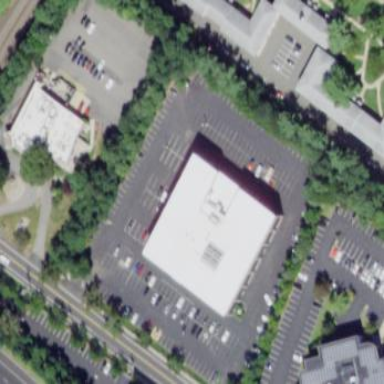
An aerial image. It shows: Office building.